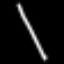
Label: diamond